Question: I have an order that looks like this:

I want to create a shipment for the following on this order (not for everything):
>
To achieve this, I found the following info on the shipment api: <URL>
Based on this documentation of the API, I came up with the following code. When I tried to execute it, I got the following error :
'''
$order_number = '300000002';
$order = Mage::getModel('sales/order')->loadByIncrementId($order_number);
$allocations = array(
array('sku' => 'VCF001', 'allocated_qty' => 2),
array('sku' => 'SBA364', 'allocated_qty' => 1)
);
function GetOrderItemId($order_items, $sku) {
foreach ($order_items as $order_item) {
if ($order_item->getSku() == $sku) {
return $order_item->getItemId();
}
}
return 0;
}
function CreateShipment($order, $allocations)
{
// Get Order Items
$order_items = $order->getItemsCollection();
// Parepare Item Qtys For Shipment
$item_qtys = array();
foreach ($allocations as $allocation) {
$item_qtys[] = array(GetOrderItemId($order_items,
$allocation['sku']) => $allocation['allocated_qty']);
}
// Anticipate Errors
try
{
// Create Shipment
$shipment = new Mage_Sales_Model_Order_Shipment_Api();
$shipmentId = $shipment->create($order->getIncrementId(),
$item_qtys, 'Pick #123 Sent to Warehouse');
// Done
echo 'Shipment Created - ID #'. $shipmentId;
}
catch (Exception $e)
{
print_r($e);
}
}
CreateShipment($order, $allocations);
'''
Any idea why this isn't working as intended? See the full exception log here : <URL>
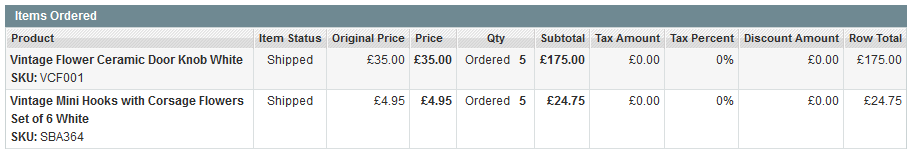
Answer: Try it like this instead :
'''
protected function _createShipment($order, $qtysForProducts)
{
$shipment = $order->prepareShipment($qtysForProducts);
if ($shipment) {
$shipment->register();
$shipment->sendEmail(true)
->setEmailSent(true)
->save();
$order->setIsInProcess(true);
$transactionSave = Mage::getModel('core/resource_transaction')
->addObject($shipment)
->addObject($shipment->getOrder())
->save();
}
return $shipment;
}
'''